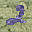
Label: 2